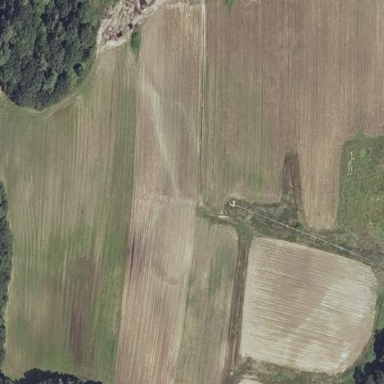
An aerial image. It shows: Agricultural meadow.